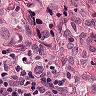
Metastatic tissue present: yes